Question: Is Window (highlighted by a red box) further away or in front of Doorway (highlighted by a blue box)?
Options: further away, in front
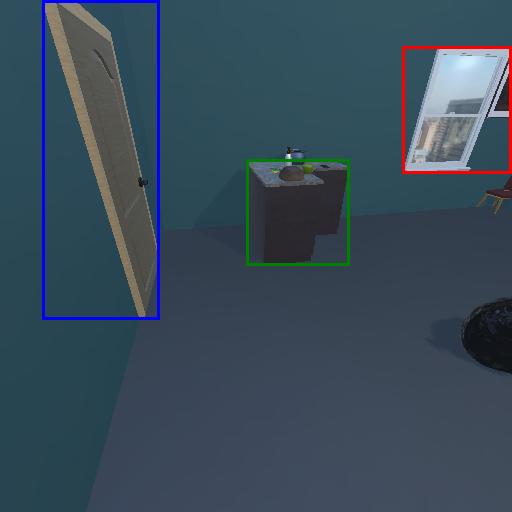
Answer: further away